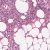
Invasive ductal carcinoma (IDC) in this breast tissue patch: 0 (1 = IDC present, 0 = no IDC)